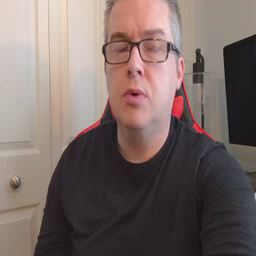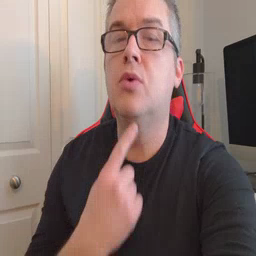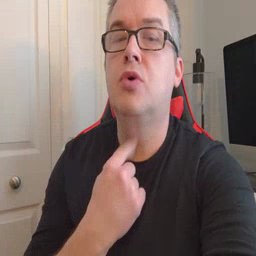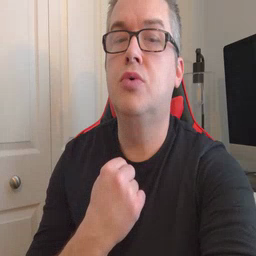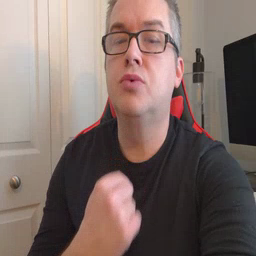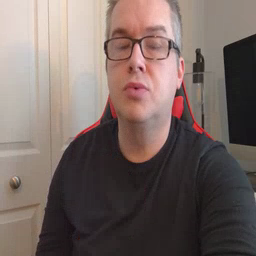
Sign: thirsty